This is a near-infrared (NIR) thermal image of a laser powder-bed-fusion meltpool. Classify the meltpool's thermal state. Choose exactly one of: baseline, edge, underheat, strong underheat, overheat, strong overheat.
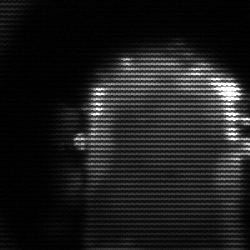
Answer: baseline